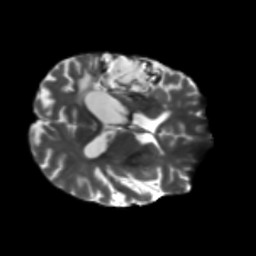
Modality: T2w
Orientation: axial
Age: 55
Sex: male
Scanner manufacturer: siemens
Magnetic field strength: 3 T
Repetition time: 5.47 s
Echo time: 0.0854 s